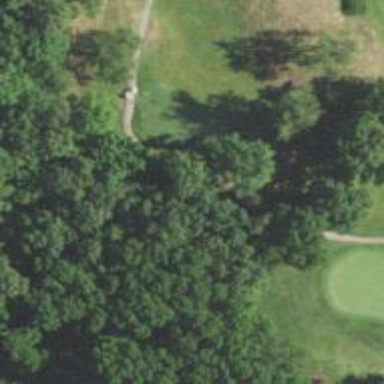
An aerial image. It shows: Golf cartpath that is also road path.